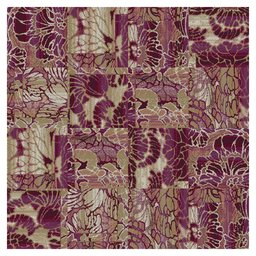
Label: decoration